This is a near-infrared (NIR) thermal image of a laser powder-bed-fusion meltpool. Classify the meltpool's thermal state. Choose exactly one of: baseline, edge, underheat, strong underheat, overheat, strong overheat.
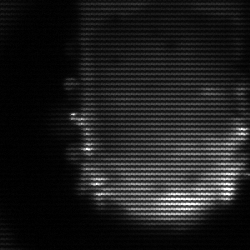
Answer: baseline